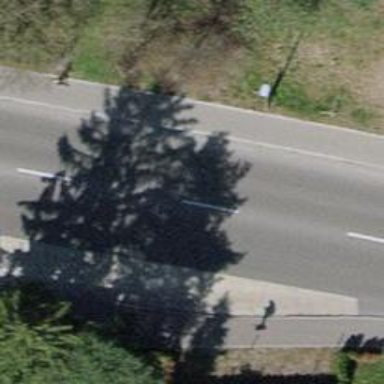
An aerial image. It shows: Bus stop with designated stop position for public transport.